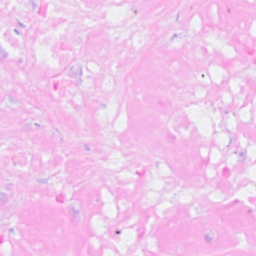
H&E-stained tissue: Breast